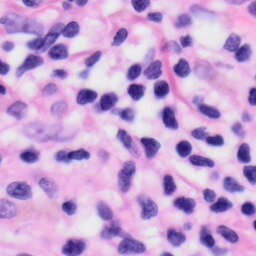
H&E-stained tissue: Skin